Question: I am working in Firefox, via the Behat Mink framework's bridge to the Selenium 2 driver. When I run the test, I get an HTTP proxy authentication popup. My file has a basic authentication username and password but they don't work. Could you please give me an idea to handle this popup authentication?

I also tried with the setBasicAuth() function, but it did not work for me:
'''
$this->getSession()->getDriver()->setBasicAuth('dharmalingam' ,'Welcome123');
'''
My behat.yml contains:
'''
extensions:
Behat\MinkExtension\Extension:
default_session: selenium2
javascript_session: selenium2
goutte: ~
selenium2:
browser: 'firefox'
wd_host: http://dharmainin:6eb372e8-708f-4e07-a33f-b712aab3cd77@ondemand.saucelabs.com:80/wd/hub
capabilities:
version: ~
platform: 'Windows 2008'
features/extensions/SauceIntegration.php:
param1: value1
context:
parameters:
base_url: "http://example.com/"
basic_auth:
username: 'dharmalingam'
password: 'Welcome123'
'''
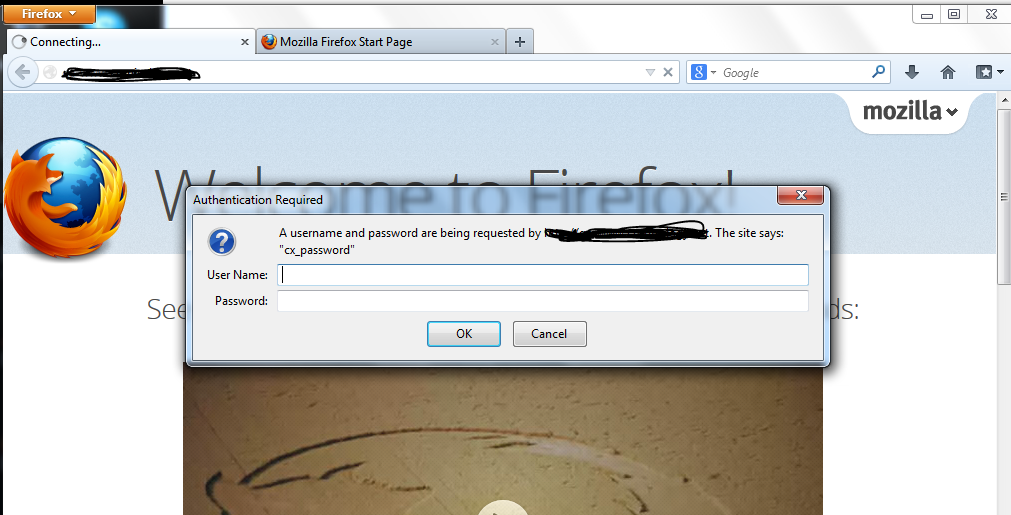
Answer: Are you being prompted for authentication details for an HTTP proxy, or the site itself? If the site itself, you should be able to embed the username and password into the URL itself, using the 'username:password@domain' standard. The following should work in your behat.yml file:
'''
base_url: http://dharmalingam:Welcome123@xxxx.com/
'''
(Similar to the authentication details embedded into the saucelabs URL in the snippet above.)